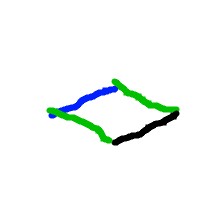
Shape: rhombus